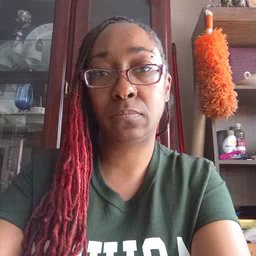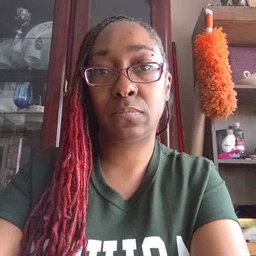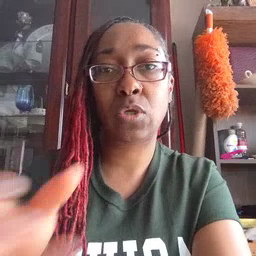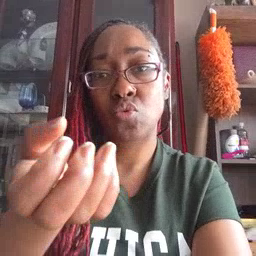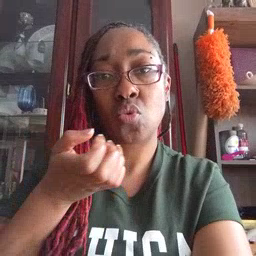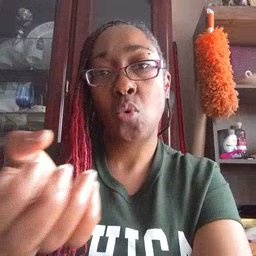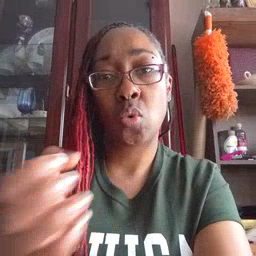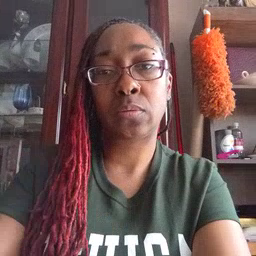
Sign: drawer